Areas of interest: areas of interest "Basketball Arena"
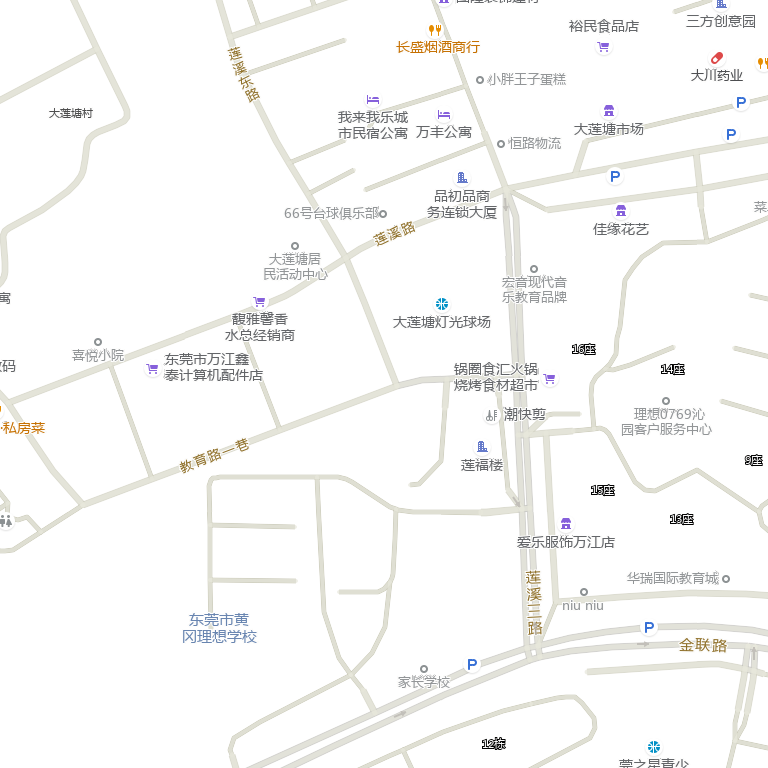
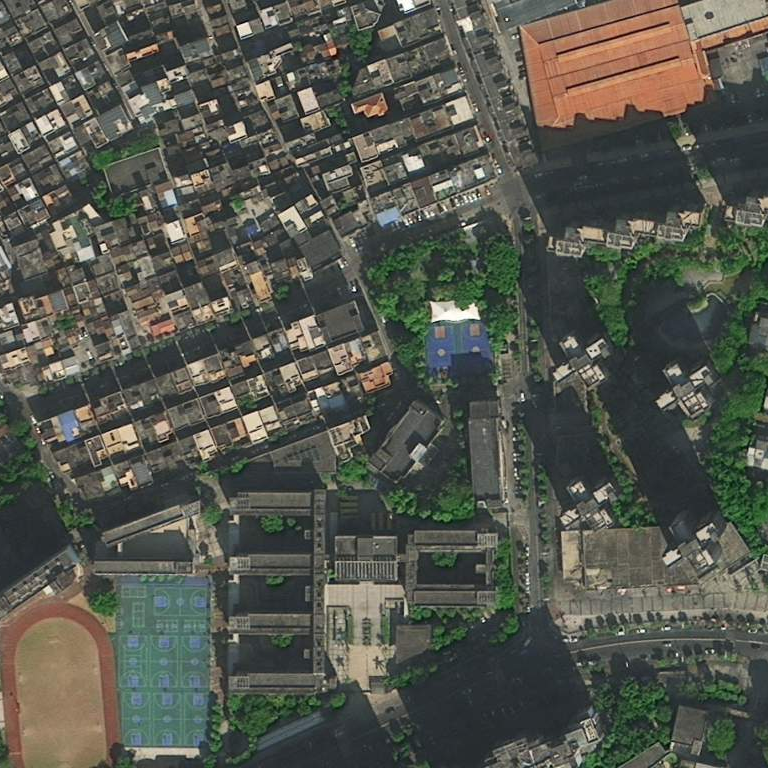